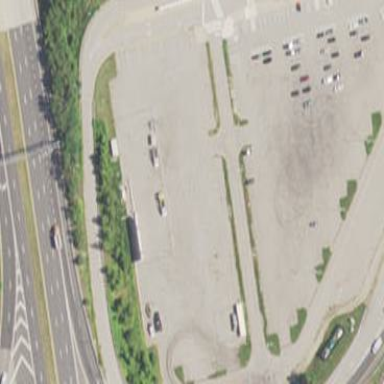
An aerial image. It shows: Parking area with surface dedicated for park and ride.